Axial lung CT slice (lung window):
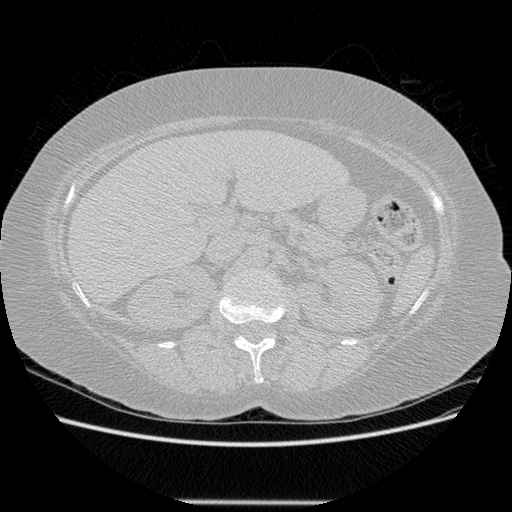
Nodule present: no